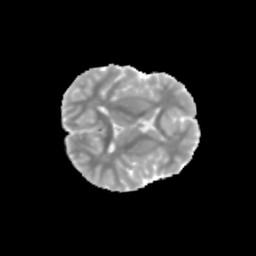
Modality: MD
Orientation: axial
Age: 12
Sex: male
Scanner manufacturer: siemens
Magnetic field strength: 3 T
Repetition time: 3.8 s
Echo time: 0.07 s